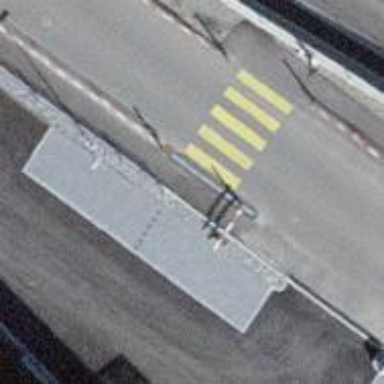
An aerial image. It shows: Uncontrolled zebra crossing.